Current action and preconditions to check: path_clear

Your task: For each precondition in the list above, predict whether it will hold at this action.

Consider the current scene as observed from the mobile robot's camera, and analyze the predicted future states of all dynamic agents (e.g., people, animals, vehicles, or any moving entities) within the NEXT SECOND.

IMPORTANT: Only answer "very likely" if you are absolutely certain—based on strong, clear evidence—that a dynamic agent will violate the precondition in the predicted future state. Do NOT answer "very likely" for unlikely, ambiguous, or low-probability risks.

Ask yourself for each precondition: Is there a high probability, with clear and convincing evidence, that the predicted future states of any dynamic agent will interfere with the predicted future state of the currently executing action within the NEXT SECOND, causing that precondition to fail?

Assess the risk level based on these predictions. Use "likely" or "very likely" if motions create a clear risk of interference.

Use "neutral" or "improbable" if agents are nearby but their predicted paths are clearly diverging or non-conflicting.

Failure Risk Categories: "very improbable", "improbable", "neutral", "likely", "very likely"

Answer Format: Output ONLY the probability_of_failure value from these categories: "very improbable", "improbable", "neutral", "likely", "very likely"

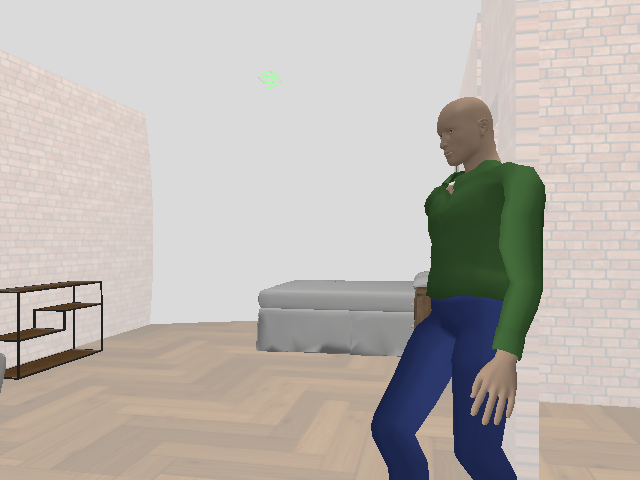

Answer: very likely